Interaction volume radius: 5 \u00c5
Interaction volume height: 30 \u00c5
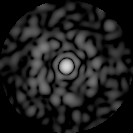
Disorder parameter: 0.851